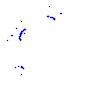
Particle: kaon